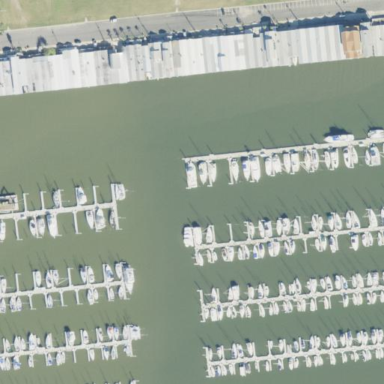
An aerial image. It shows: Marina on leisure land.